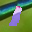
Label: 1